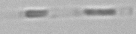
Label: Leptocylindrus